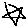
Label: star